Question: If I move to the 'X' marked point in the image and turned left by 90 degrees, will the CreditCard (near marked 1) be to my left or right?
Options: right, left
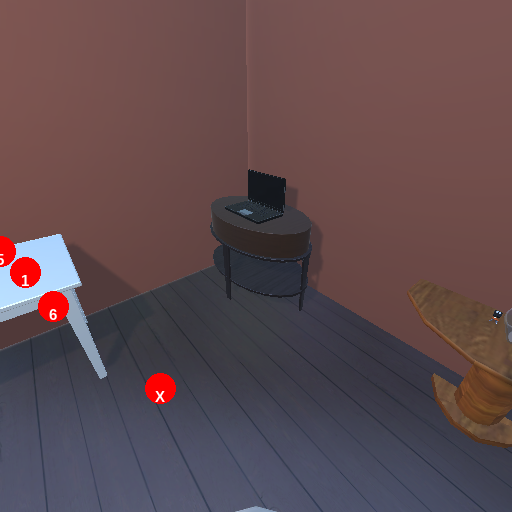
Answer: right